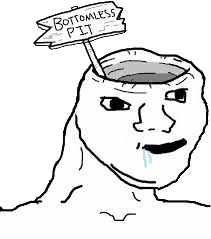
Label: 5_Brainlet